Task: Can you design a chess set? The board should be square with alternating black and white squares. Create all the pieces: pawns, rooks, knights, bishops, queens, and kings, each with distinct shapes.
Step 1191:
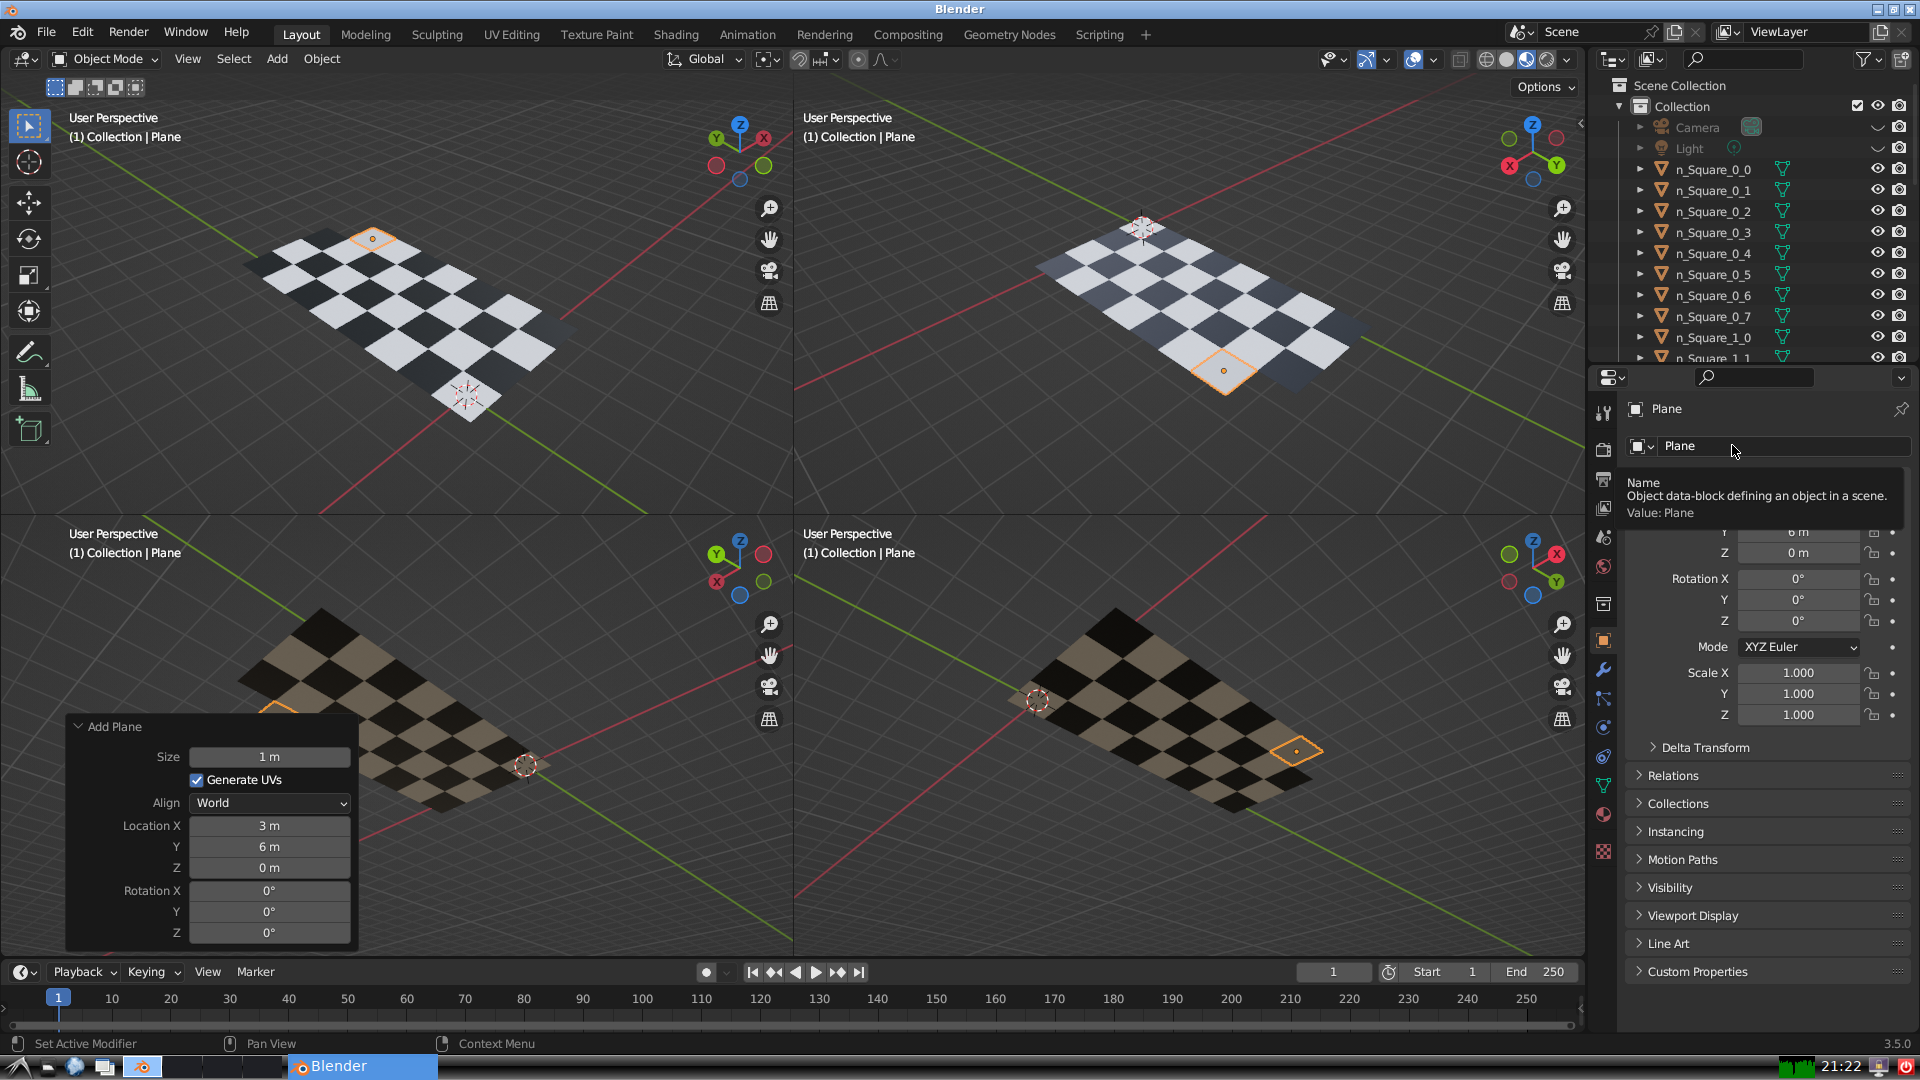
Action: click: no